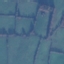
Land use / land cover: Pasture